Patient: sex M, age 43
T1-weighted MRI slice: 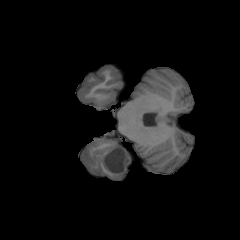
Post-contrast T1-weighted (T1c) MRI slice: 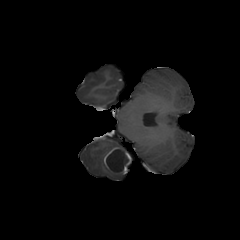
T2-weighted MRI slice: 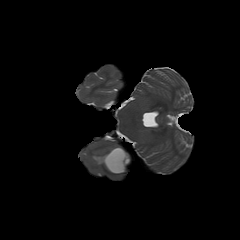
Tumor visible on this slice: yes
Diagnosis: Glioblastoma, IDH-wildtype
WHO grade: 4